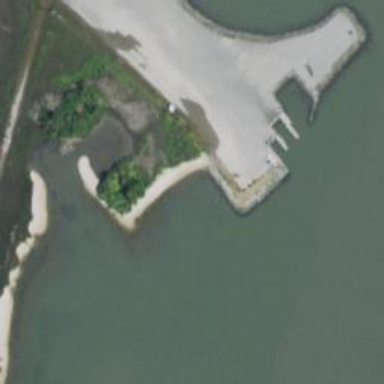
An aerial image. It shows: Breakwater structure.